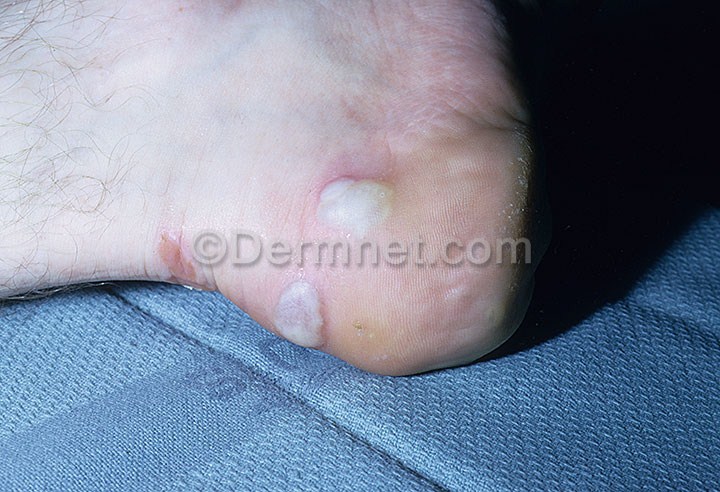
Disease: Bullous Disease Photos